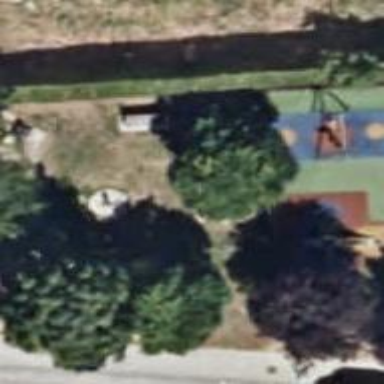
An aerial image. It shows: Brown bench.